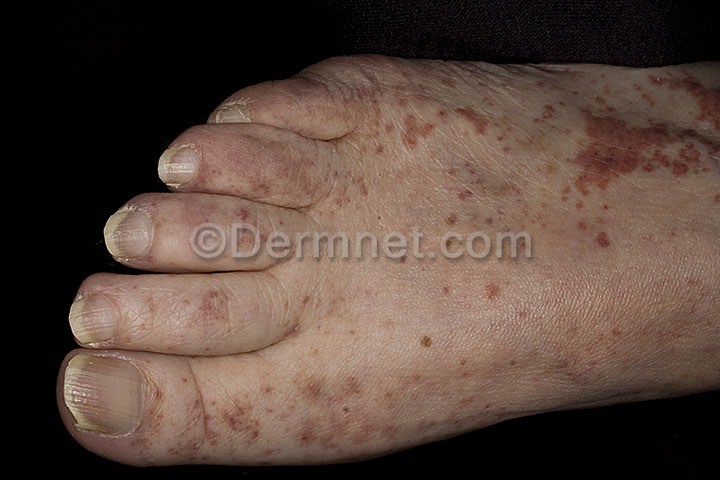
Disease: Vasculitis Photos